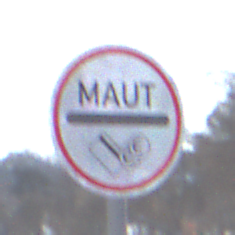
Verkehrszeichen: MautflichtigeStrecke
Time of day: MorningAfternoon
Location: Outdoor (Nature)
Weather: PartlyCloudy
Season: Winter
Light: Natural